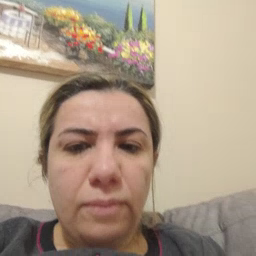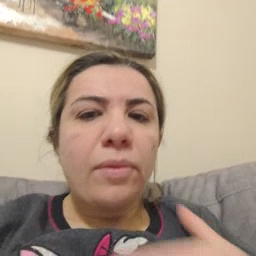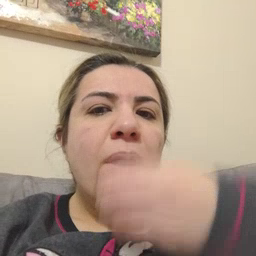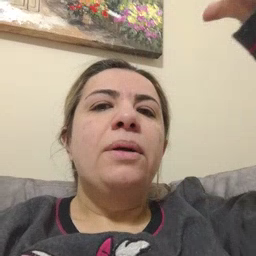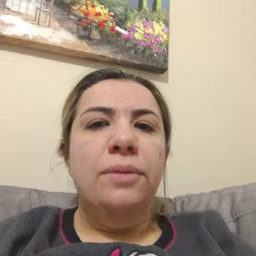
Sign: giraffe